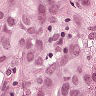
Metastatic tissue present: yes